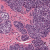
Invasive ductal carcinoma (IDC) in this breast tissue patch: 0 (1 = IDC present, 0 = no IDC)